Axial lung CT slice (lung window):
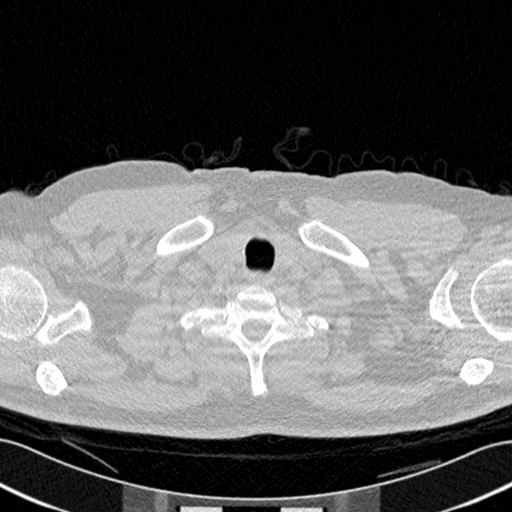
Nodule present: no